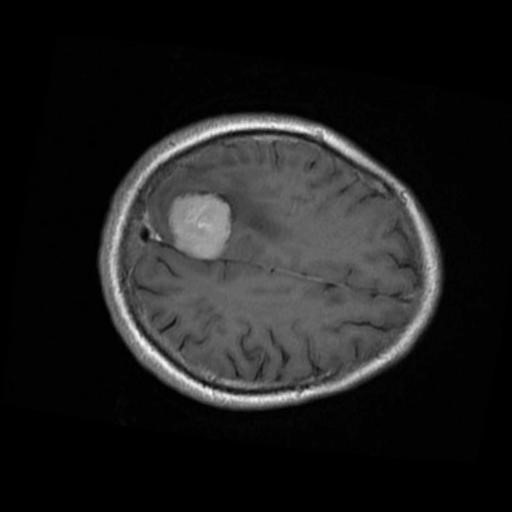
Label: brain_menin